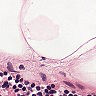
Metastatic tissue present: no